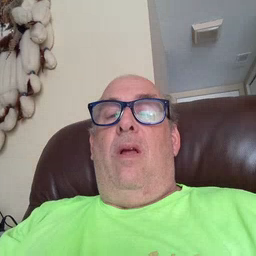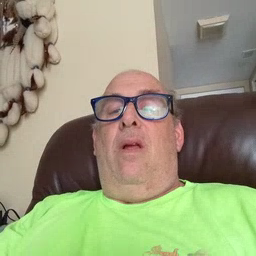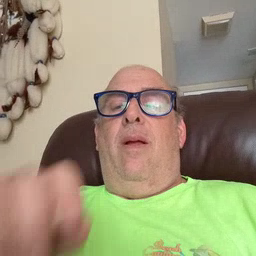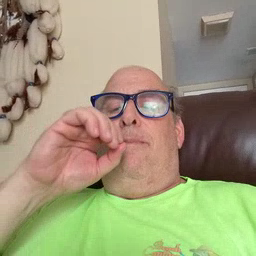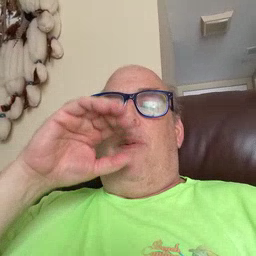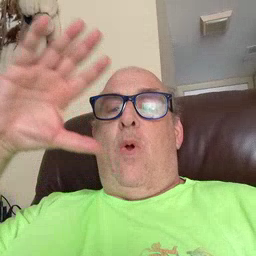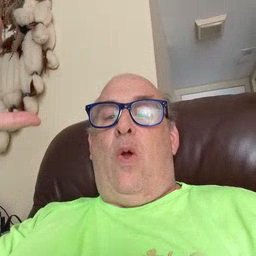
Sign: balloon